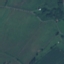
Land use / land cover class: Pasture